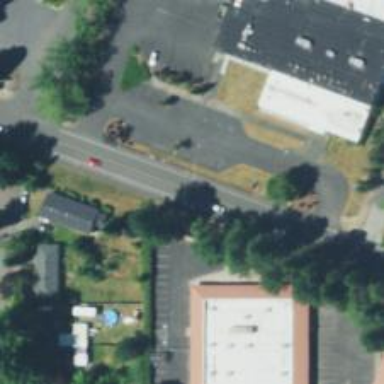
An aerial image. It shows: Tertiary road with asphalt surface and sidewalk on the left.